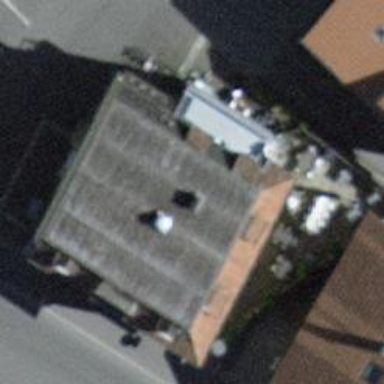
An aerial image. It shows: Restaurant.